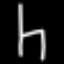
Label: chair